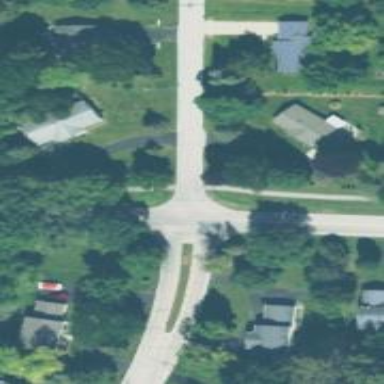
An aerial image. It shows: Unmarked crossing on the road.